Brain MRI, t1w sequence, axial 2D slice.
Patient: age 25, sex F, weight 78 kg, height 1.78 m
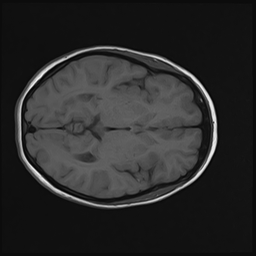